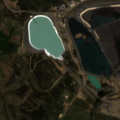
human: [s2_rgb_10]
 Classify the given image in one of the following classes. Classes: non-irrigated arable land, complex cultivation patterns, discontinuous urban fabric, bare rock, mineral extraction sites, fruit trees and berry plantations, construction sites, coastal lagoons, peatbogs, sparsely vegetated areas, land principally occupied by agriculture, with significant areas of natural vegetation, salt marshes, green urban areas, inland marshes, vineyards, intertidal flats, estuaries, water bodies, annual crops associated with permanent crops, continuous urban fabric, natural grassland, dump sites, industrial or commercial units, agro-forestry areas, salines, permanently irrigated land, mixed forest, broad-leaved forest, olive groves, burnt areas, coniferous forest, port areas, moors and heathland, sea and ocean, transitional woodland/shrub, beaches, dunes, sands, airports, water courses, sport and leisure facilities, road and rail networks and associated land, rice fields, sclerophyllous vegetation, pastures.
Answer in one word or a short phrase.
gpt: non-irrigated arable land, land principally occupied by agriculture, with significant areas of natural vegetation, agro-forestry areas, transitional woodland/shrub, water bodies